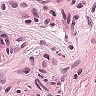
Metastatic tissue present: yes